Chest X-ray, AP view. Patient: 55 years old, sex M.
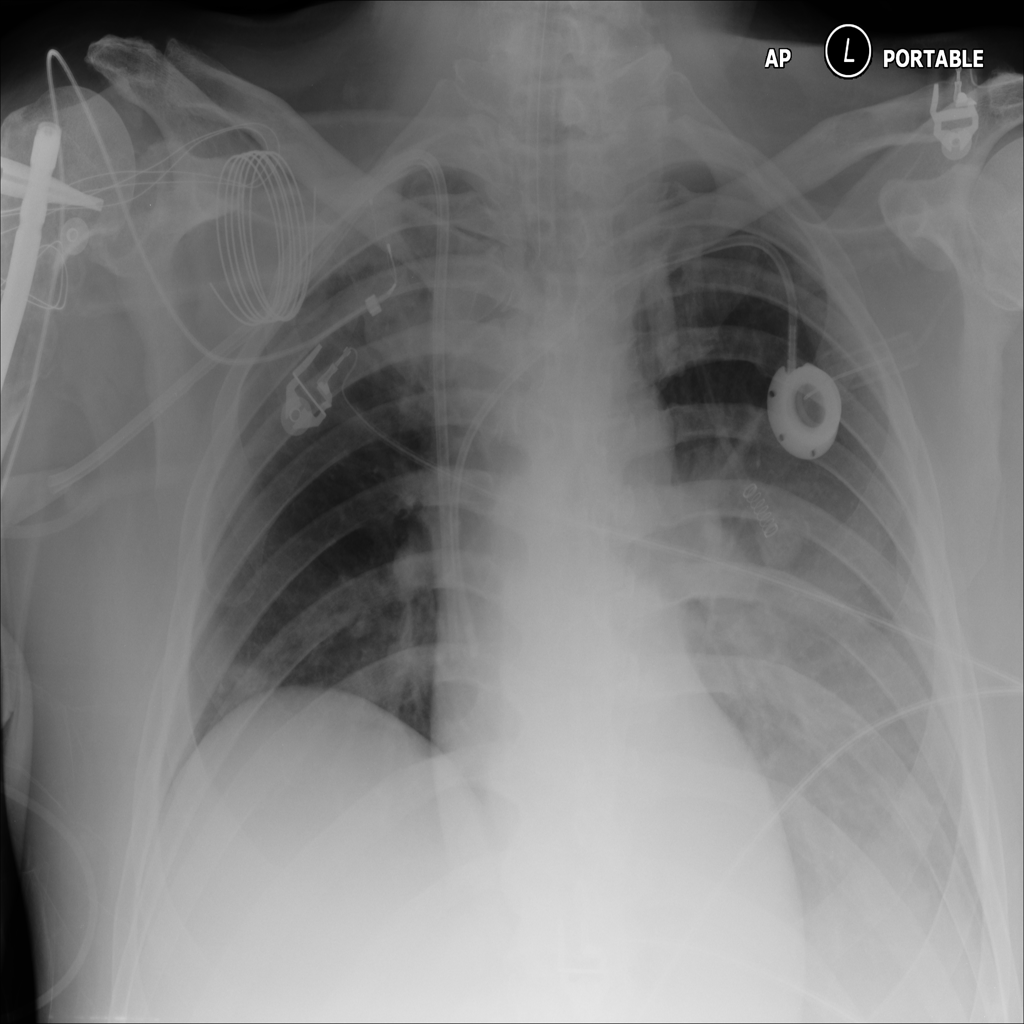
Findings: Atelectasis, Infiltration